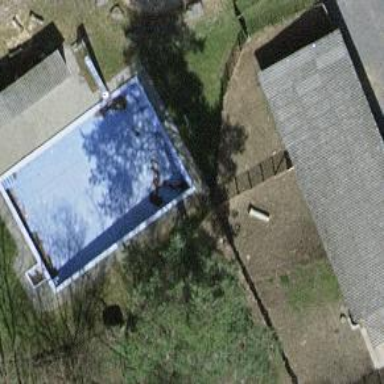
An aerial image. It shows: Swimming pool located in leisure land.